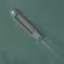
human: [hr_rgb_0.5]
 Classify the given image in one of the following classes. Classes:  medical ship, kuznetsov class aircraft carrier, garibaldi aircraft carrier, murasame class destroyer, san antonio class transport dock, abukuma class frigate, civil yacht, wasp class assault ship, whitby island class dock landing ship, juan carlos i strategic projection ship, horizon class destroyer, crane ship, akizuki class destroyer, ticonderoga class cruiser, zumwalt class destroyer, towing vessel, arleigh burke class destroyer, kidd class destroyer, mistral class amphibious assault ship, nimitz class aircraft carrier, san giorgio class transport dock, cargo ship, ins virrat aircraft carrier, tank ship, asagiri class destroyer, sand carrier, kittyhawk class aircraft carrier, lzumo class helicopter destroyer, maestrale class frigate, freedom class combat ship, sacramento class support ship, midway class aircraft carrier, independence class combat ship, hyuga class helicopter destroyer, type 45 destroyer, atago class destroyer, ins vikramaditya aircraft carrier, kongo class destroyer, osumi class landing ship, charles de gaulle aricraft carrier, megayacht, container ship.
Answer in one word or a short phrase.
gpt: Sand carrier